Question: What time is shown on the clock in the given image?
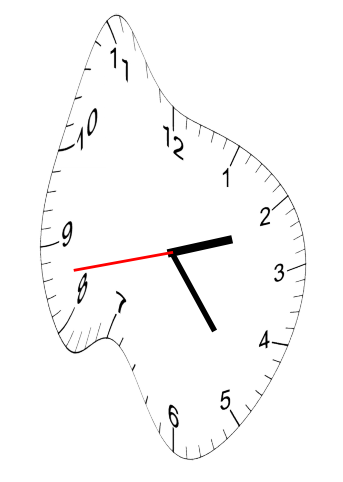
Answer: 02:23:43